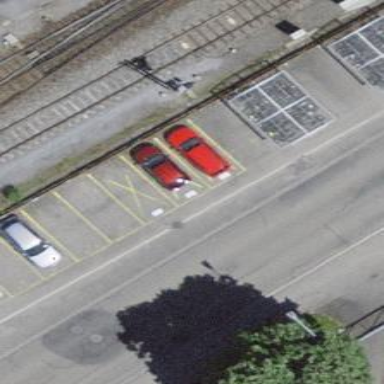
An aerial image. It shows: Car sharing facility.